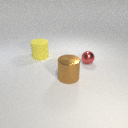
large yellow rubber cylinder behind large brown metal cylinder